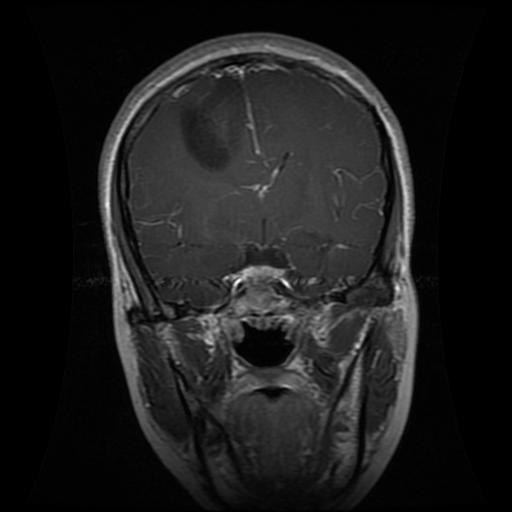
Label: glioma